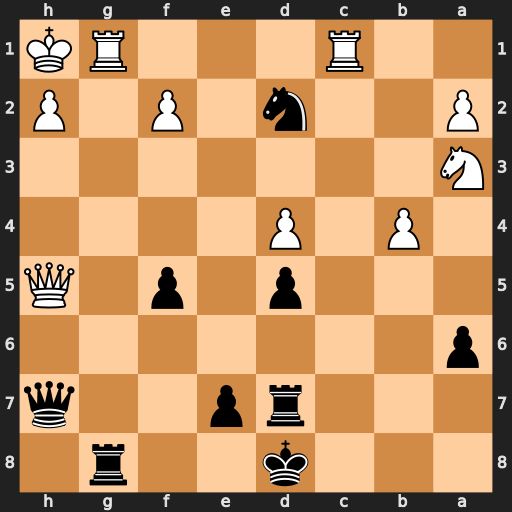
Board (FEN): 3k2r1/3rp2q/p7/3p1p1Q/1P1P4/N7/P2n1P1P/2R3RK
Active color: b
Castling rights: -
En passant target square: -
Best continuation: Rxg1+ Rxg1 Qxh5